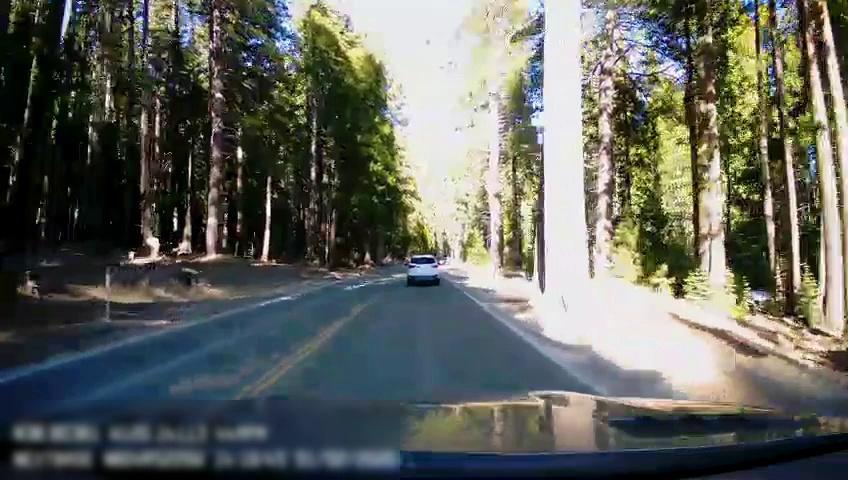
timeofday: Day
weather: Sunny
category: Drivable Space
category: Vehicles | SUV
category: Lanes | Opposite Lane
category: Lanes | Opposite Lane
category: Lanes | Current Lane
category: Lanes | Current Lane